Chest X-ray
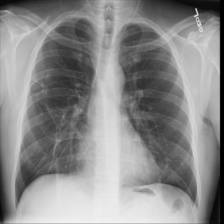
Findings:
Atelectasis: negative
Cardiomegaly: negative
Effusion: negative
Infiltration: negative
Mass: negative
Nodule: negative
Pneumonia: negative
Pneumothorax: negative
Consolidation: negative
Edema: negative
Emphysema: negative
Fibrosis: negative
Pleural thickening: negative
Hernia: negative